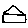
Label: house